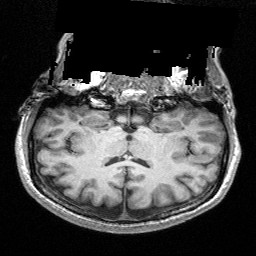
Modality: T1w
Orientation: sagittal